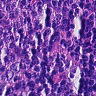
Metastatic tissue present: no